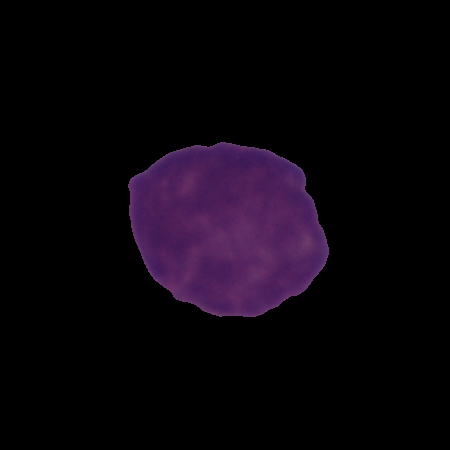
Label: cancer